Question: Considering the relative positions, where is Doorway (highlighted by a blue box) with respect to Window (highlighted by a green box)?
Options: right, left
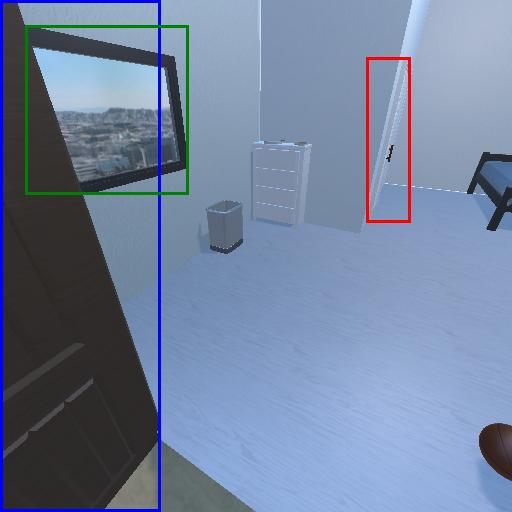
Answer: right